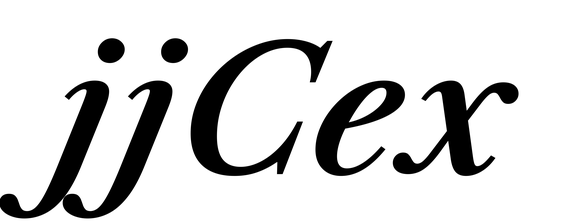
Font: LibreCaslonText-Italic_SemiBold_Italic